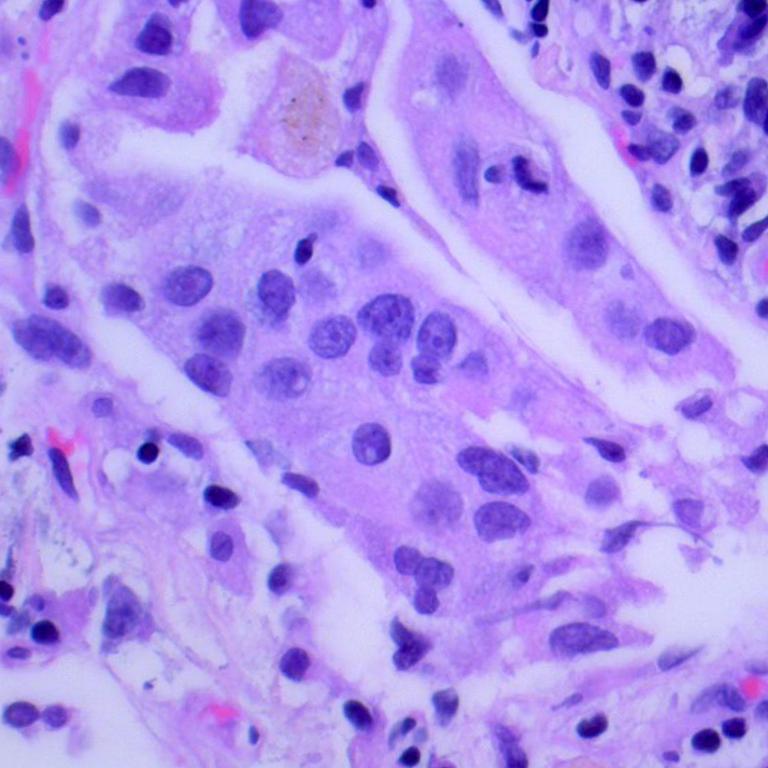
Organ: lung
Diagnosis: adenocarcinomas